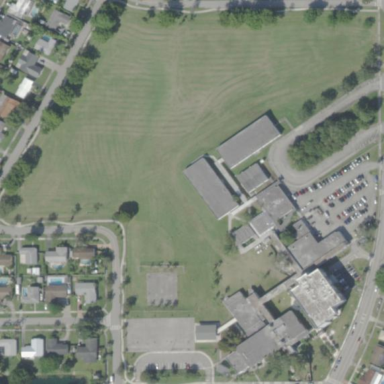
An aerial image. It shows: School.